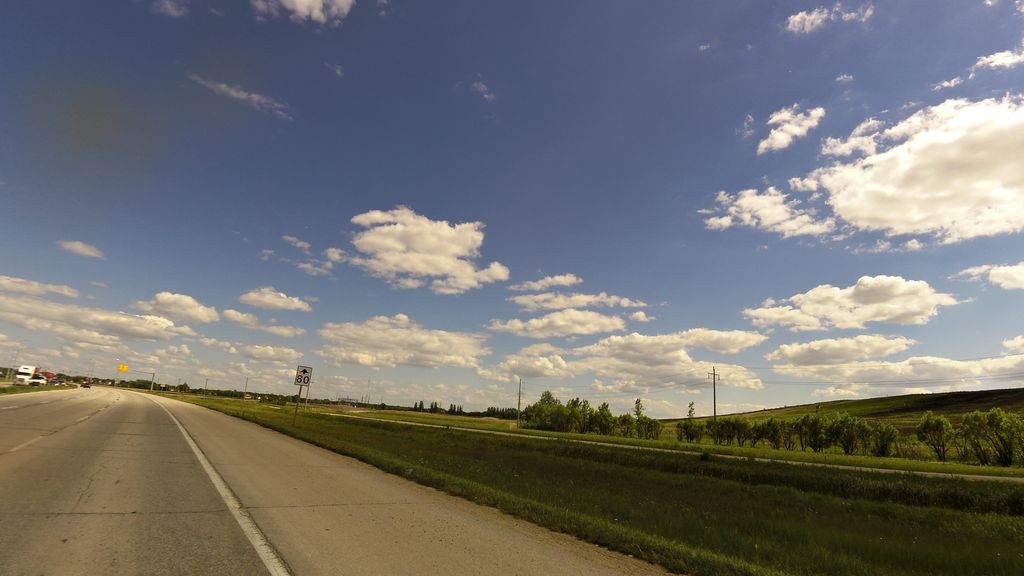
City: winnipeg